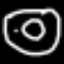
Label: donut